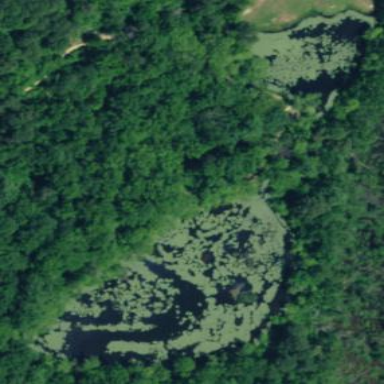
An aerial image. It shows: Pond located in wetland area designated as PUBHx according to the Cowardin classification system.